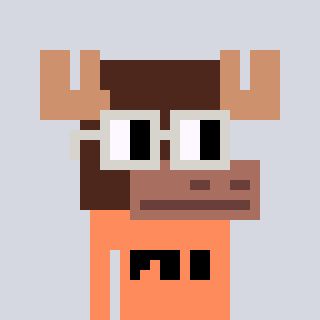
a pixel art character with square light gray glasses, a moose-shaped head and a peachy-colored body on a cool background